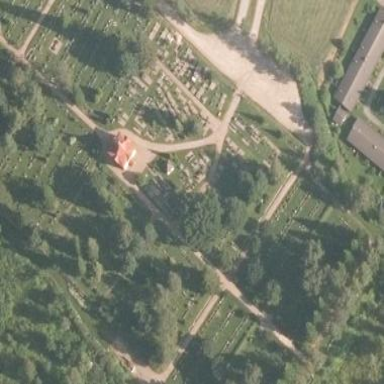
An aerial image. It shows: Cemetery.